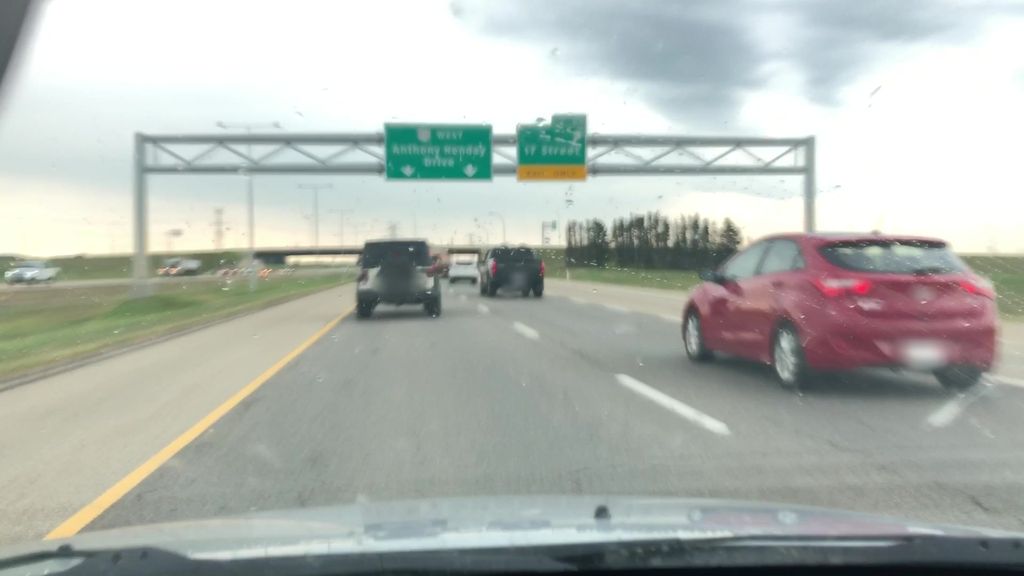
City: edmonton